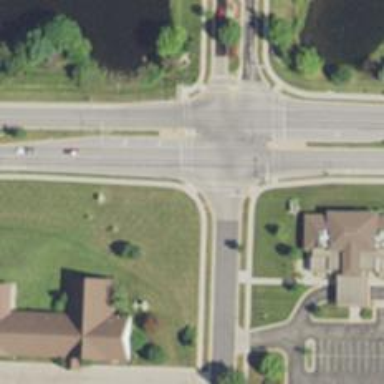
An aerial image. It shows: Crossing on footway.